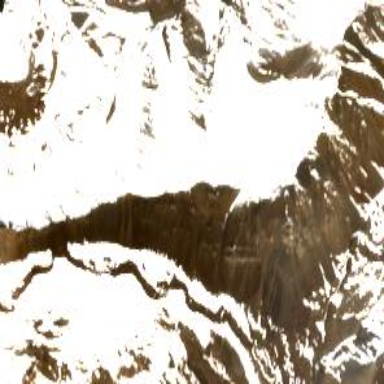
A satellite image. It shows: Majestic glacier in the distance.